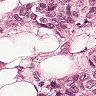
Metastatic tissue present: yes